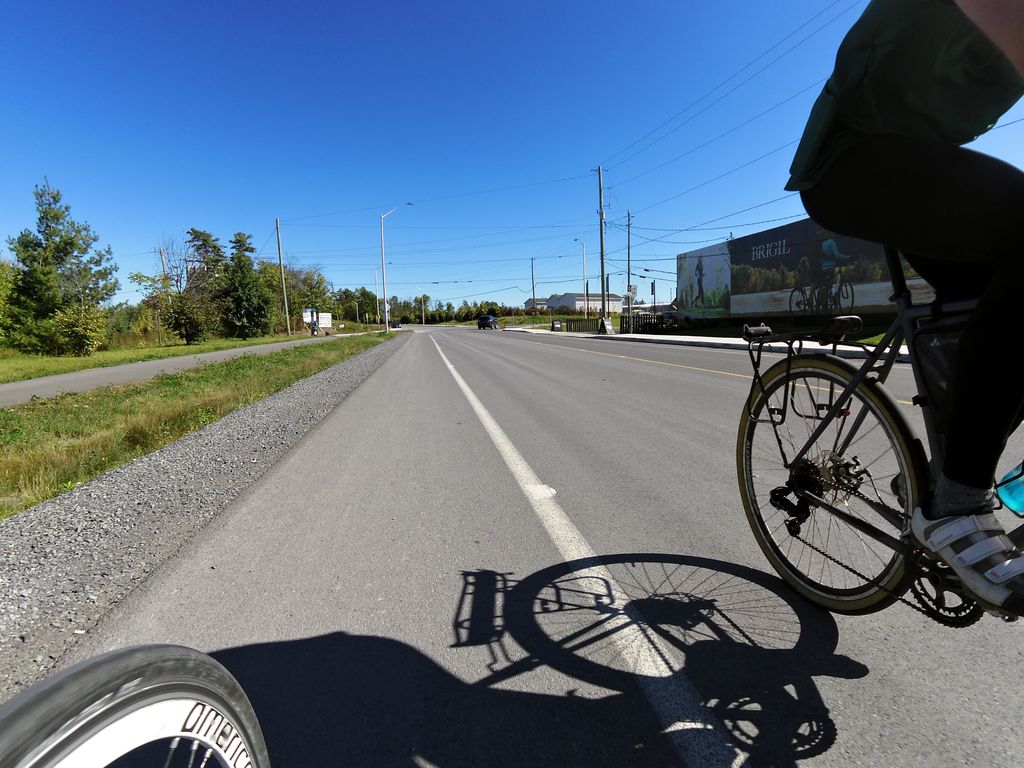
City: ottawa-gatineau